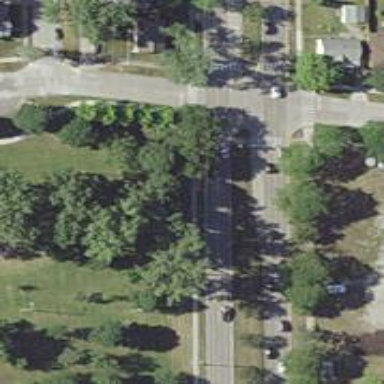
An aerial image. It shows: Marked footway crossing with center island.